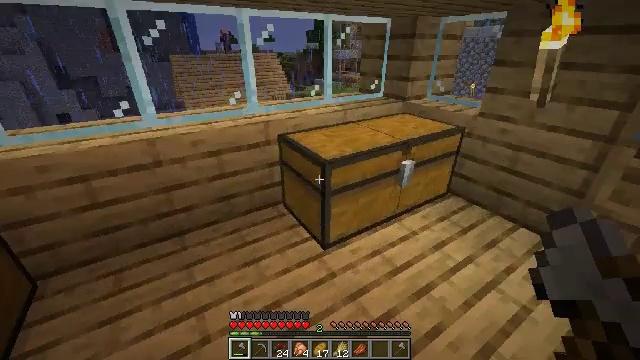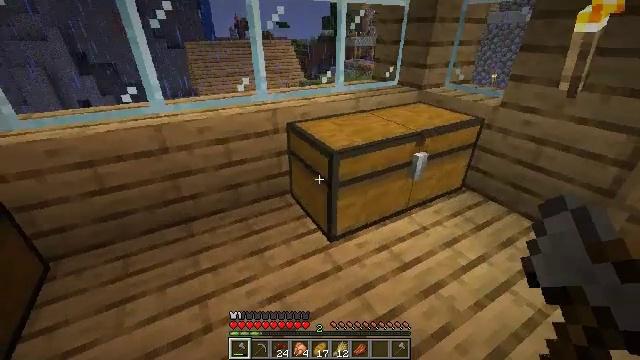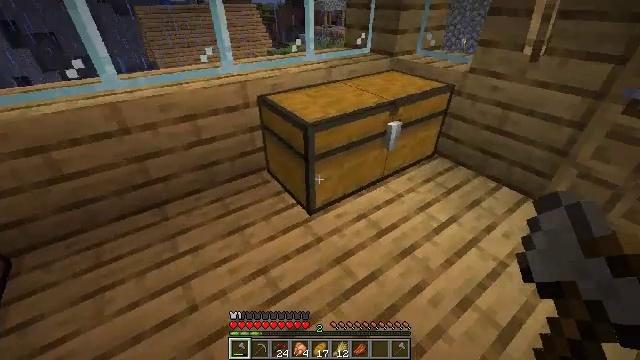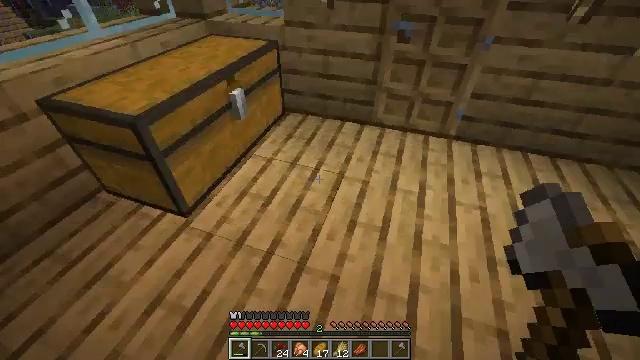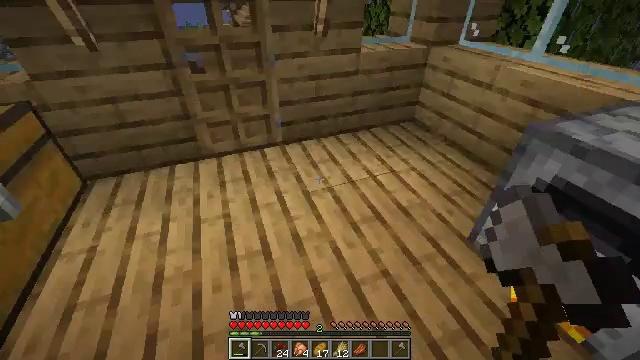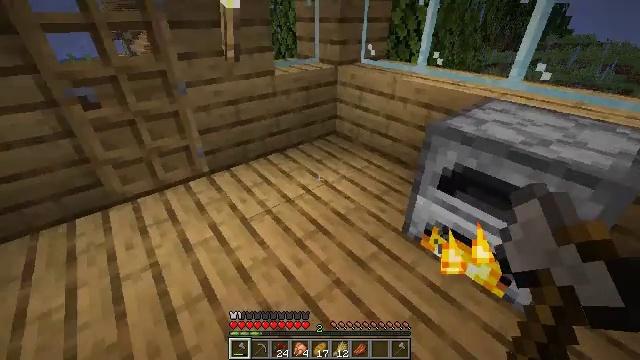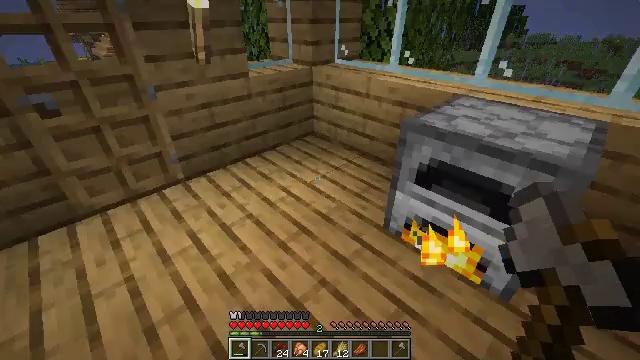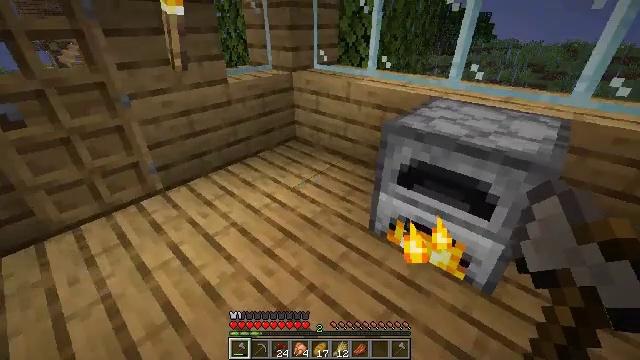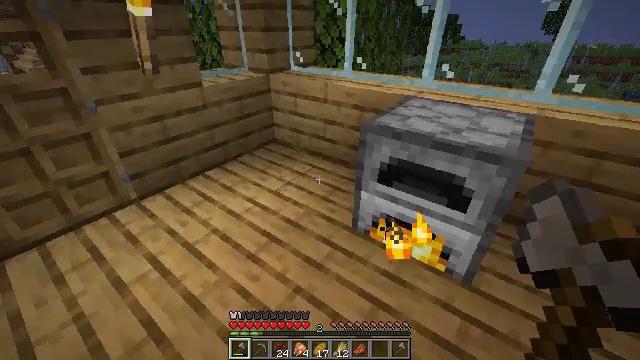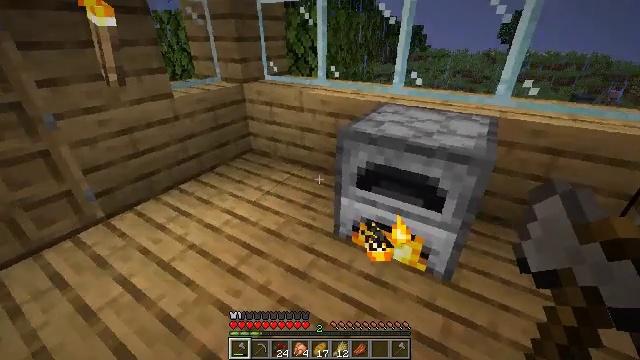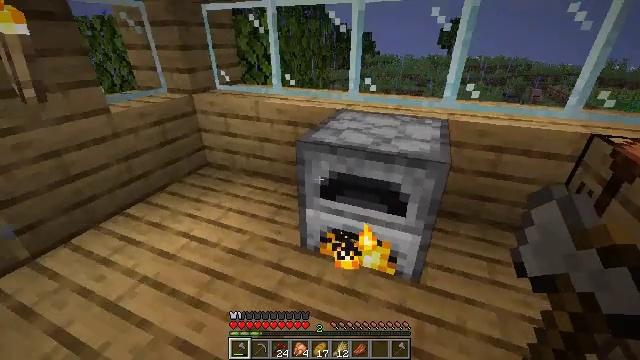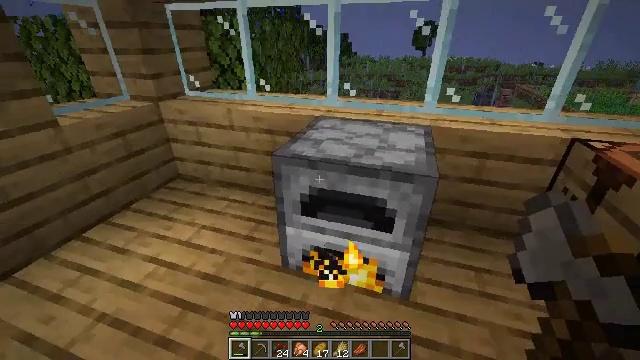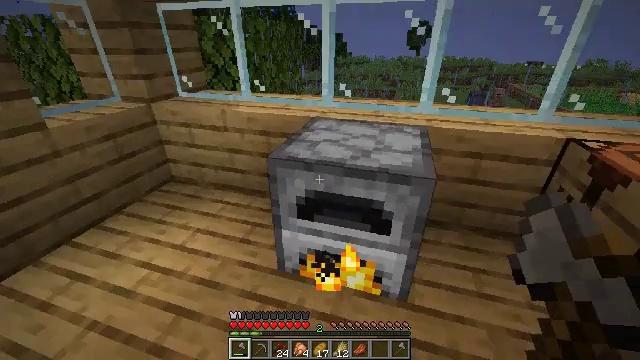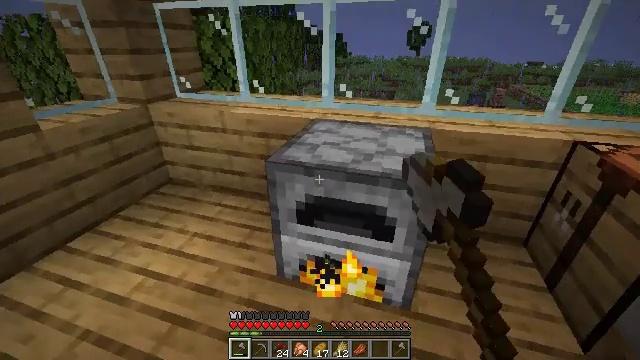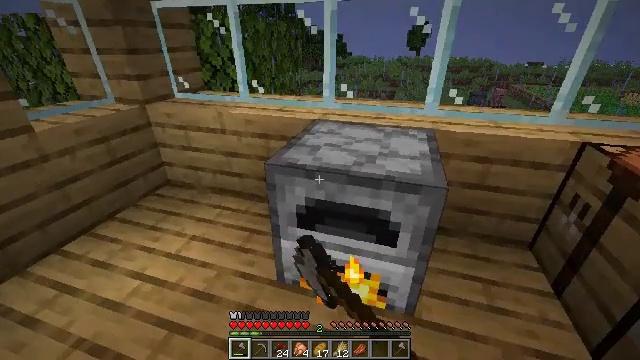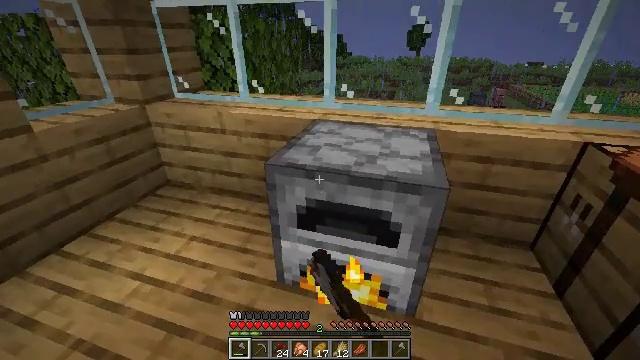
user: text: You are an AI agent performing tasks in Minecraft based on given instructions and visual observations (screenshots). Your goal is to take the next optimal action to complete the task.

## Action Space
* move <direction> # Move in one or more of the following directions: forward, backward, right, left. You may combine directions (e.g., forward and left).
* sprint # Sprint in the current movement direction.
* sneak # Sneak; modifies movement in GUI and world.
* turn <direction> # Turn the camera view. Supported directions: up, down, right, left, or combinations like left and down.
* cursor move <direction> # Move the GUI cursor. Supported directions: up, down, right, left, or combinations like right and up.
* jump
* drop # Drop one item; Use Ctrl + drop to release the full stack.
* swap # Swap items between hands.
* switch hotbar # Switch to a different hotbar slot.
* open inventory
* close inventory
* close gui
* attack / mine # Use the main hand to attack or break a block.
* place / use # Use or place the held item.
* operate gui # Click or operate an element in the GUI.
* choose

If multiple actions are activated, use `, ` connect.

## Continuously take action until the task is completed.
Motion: motion action
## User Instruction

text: Break the attached pumpkin stem.
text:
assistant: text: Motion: turn left and down
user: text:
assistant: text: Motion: turn right and down
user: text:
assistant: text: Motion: turn right and down
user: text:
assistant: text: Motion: turn right and up
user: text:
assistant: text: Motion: turn right and up
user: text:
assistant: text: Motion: turn right
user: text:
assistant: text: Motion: turn right and up
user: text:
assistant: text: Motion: turn right
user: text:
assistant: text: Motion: turn right and up
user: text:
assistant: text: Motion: move forward, turn right and up
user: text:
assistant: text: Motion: move forward, turn right
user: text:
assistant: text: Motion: turn right, use / place
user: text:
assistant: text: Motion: use / place
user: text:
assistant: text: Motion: use / place
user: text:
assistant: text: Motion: use / place
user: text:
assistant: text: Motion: no_op
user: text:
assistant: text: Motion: open gui
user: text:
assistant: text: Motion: no_op
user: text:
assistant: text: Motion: no_op
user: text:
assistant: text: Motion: no_op
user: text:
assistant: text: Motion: no_op
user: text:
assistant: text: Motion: no_op
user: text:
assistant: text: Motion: no_op
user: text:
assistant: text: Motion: no_op
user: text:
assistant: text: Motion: no_op
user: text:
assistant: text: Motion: no_op
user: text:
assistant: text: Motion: cursor move left
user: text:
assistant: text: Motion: turn left, close gui
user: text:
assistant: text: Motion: turn left and up, open inventory
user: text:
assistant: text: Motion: turn left and up